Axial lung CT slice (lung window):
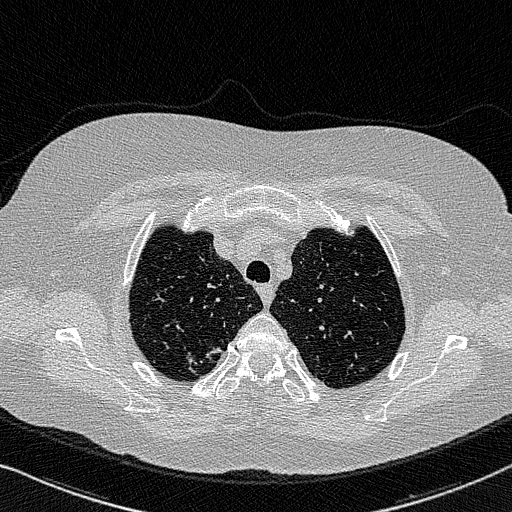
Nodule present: no